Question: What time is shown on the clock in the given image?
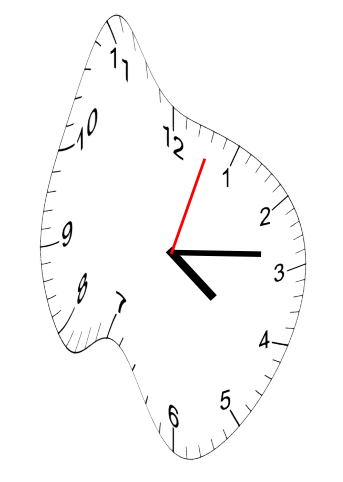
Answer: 04:14:03